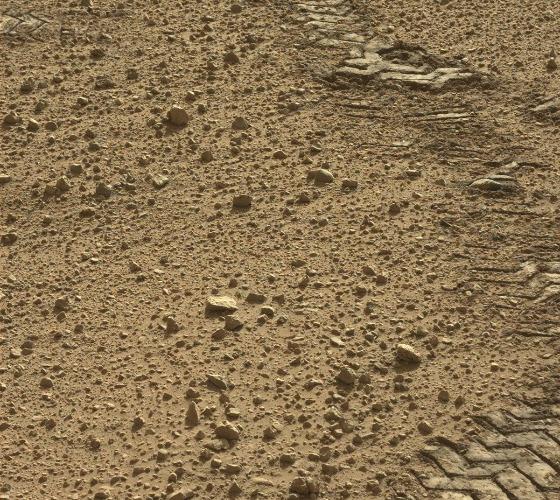
Terrain classes present: Gravel / Sand / Soil, Rock, Shadow, Track